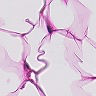
Metastatic tissue present: no